Brain MRI, t1w sequence, axial 2D slice.
Patient: age 52, sex F, weight 75 kg, height 1.65 m
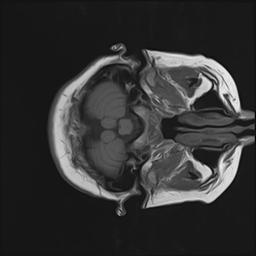